Aerial crown-view tile of a tropical tree (Barro Colorado Island, Panama), acquired 20240813:
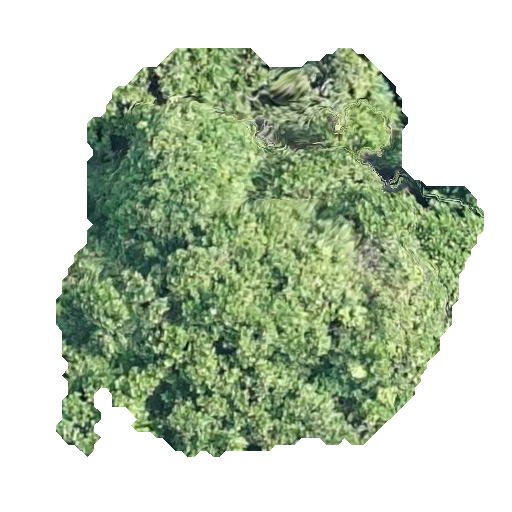
Species: Anacardium excelsum
GBIF accepted scientific name: Anacardium excelsum
Crown area: 199.178 m²